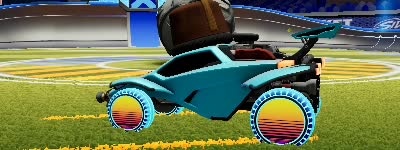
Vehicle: octane